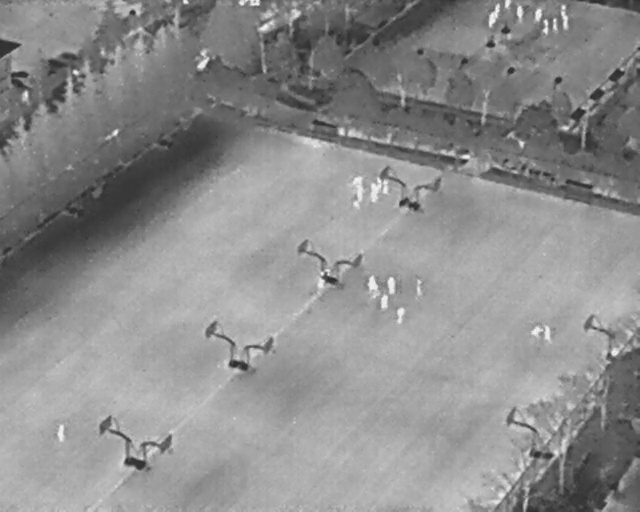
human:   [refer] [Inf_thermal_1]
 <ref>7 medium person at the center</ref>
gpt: <box>[[61, 60, 64, 62, 2], [59, 54, 62, 56, 2], [58, 58, 61, 59, 2], [56, 54, 59, 56, 2], [56, 36, 59, 38, 2], [54, 37, 57, 39, 2], [54, 34, 57, 36, 2]]</box>

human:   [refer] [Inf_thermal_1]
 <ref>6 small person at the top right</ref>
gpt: <box>[[86, 1, 89, 2, 2], [85, 3, 88, 5, 2], [84, 4, 86, 6, 2], [82, 2, 85, 3, 2], [78, 0, 80, 1, 2], [76, 1, 78, 2, 2]]</box>

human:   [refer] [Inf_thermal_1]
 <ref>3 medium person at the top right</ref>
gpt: <box>[[87, 3, 89, 5, 2], [79, 1, 82, 3, 2], [75, 2, 78, 4, 2]]</box>

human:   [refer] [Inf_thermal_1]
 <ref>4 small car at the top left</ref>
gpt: <box>[[10, 8, 11, 13, 18], [7, 10, 9, 14, 18], [2, 12, 4, 16, 2], [2, 14, 4, 19, 23]]</box>